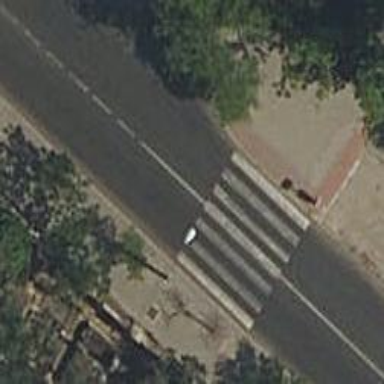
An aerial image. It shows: Uncontrolled zebra crossing on the road.